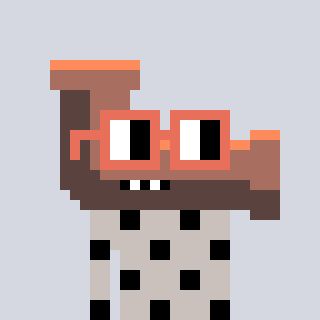
a pixel art character with square orange glasses, a pipe-shaped head and a foggrey-colored body on a cool background